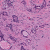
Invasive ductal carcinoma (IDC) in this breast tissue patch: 1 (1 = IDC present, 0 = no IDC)